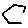
Label: hexagon